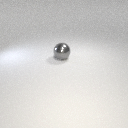
large gray metal sphere